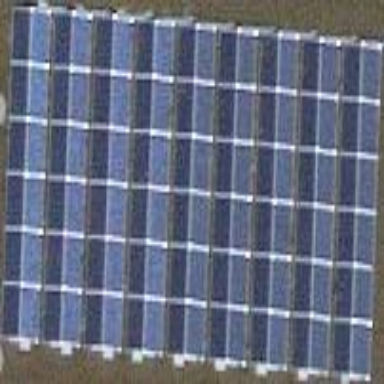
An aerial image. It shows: Solar power generator.